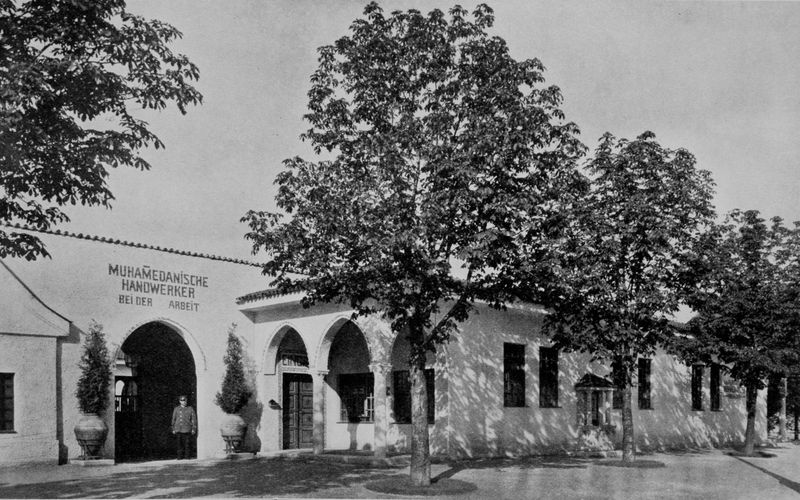
Titel: Karawanserei auf der Muhammedanischen Ausstellung in München
Künstler: Hessemer und Schmidt
Schlagwörter: baum, blätter, dunkel, himmel, laub, mann, schatten, weiß, wolken, bäume, fenster, grau, hell, holz, licht, schwarz, tür, gebäude, haus, wolke, mensch, sonne, pflanze, pflanzen, front, arbeit, vase, schrift, sommer, bogen, fassade, allee, fabrik, hotel, tor, foto, fotografie, photographie, bögen, schwarzweiß, uniform, soldat, wachmann, hallo, photo, handwerk, handwerker, werkstatt, pforte, fotographie, islam, aufnahme, der, bei, castell, motel, wahcmann